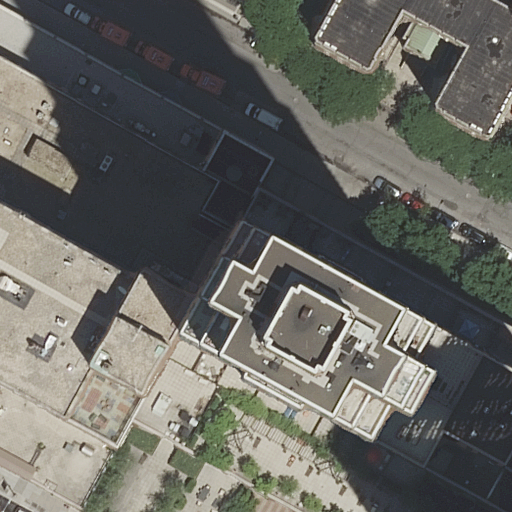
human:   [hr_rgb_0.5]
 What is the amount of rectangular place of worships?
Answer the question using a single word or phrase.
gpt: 0

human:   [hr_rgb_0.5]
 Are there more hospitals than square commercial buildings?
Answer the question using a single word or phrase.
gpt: yes

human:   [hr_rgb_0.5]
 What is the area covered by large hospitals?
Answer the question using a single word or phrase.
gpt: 788m2

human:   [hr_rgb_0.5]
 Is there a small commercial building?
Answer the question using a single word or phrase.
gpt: no

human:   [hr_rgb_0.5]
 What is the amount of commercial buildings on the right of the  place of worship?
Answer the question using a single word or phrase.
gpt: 0

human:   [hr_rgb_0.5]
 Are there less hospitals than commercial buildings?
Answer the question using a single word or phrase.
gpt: no

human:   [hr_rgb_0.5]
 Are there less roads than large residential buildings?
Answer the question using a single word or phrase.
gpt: no

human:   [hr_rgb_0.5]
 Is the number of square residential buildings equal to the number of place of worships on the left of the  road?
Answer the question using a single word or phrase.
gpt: yes

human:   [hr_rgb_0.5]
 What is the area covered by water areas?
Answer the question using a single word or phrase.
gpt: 0m2

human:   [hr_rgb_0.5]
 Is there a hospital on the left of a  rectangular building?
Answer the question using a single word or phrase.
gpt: yes

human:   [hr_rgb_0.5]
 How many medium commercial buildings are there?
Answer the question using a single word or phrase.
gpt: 0

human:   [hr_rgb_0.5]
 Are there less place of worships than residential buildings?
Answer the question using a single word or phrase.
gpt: yes

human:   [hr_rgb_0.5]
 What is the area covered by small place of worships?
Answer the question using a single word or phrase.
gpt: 0m2

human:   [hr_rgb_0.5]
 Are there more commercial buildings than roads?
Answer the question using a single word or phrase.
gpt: no

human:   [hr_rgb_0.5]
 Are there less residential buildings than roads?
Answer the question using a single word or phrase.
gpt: no

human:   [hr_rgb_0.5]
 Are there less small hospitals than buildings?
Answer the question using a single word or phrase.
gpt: yes

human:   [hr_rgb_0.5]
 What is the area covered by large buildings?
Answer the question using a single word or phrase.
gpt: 3557m2

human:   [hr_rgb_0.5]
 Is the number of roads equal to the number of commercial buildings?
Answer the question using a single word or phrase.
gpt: yes

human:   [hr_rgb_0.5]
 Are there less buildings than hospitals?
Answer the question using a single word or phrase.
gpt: no

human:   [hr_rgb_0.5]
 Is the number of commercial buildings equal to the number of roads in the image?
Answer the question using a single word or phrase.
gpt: yes

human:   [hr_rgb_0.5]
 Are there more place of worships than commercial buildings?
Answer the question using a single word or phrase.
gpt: no

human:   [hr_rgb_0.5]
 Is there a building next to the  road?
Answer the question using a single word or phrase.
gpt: yes

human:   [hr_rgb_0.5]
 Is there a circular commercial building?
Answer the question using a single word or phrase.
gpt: no

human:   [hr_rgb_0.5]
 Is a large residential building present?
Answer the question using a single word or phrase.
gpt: yes

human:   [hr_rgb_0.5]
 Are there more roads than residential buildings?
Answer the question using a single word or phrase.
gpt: no

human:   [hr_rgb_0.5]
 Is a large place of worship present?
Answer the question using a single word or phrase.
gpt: yes

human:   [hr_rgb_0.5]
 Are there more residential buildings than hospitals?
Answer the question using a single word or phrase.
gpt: yes

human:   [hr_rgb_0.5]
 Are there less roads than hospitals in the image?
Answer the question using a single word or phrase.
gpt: no

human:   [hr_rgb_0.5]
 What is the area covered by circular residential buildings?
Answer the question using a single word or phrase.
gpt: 0m2

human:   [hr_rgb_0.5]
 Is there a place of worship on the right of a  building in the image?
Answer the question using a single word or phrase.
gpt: yes

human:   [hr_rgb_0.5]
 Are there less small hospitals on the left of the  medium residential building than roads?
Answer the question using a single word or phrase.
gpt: yes

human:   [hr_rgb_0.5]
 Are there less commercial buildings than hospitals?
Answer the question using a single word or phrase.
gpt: no

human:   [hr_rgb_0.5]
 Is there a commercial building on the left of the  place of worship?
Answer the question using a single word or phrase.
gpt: no

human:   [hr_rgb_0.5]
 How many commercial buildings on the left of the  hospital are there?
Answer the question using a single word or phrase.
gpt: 0

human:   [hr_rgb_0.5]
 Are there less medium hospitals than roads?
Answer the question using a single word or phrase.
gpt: yes

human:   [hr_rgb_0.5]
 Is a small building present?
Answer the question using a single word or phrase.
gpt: yes